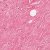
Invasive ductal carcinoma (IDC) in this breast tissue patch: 0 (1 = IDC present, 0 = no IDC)